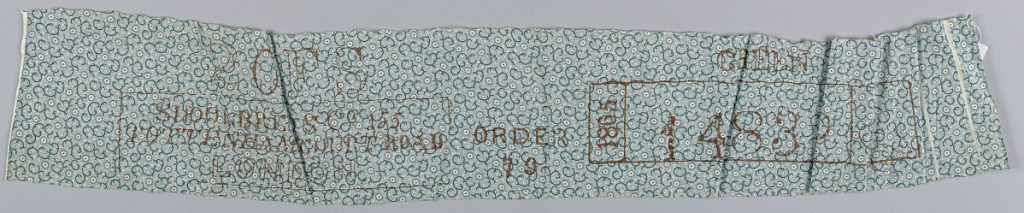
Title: Fragment
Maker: Shoolbreds & Co.
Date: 1850–1900
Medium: cotton Technique: roller printed on plain weave foundation
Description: Small, tight design of 'C' scrolls turned in various directions, dots and circles in green on white.